Question: I'm having a few issues with a client's website not displaying properly in IE. I'm currently using IE 9 but there are a few bugs that still show up. The link is www.zenhomecleaning.com/ny/staff.html and I'm using IE 9 on Windows Vista.
The first issue I'm having is with div's not staying in the proper place. The page looks okay on Google Chrome but when testing it on IE 9, two div's display improperly.

The container div is "rightpanel" and here's the HTML and CSS:
'''
<div id="rightPanel">
<div id="socialmedia">
<div><a href="http://facebook.com/zenhomeinc" target="_blank"><span id="facebook"></span></a></div>
<div><a href="http://twitter.com/zenhomeinc" target="_blank"><span id="twitter"></span></a></div>
<div><a href="http://www.youtube.com/user/zenhometherapy/videos" target="_blank"><span id="youtube"></span></a></div>
<div><a href="http://www.linkedin.com/company/<PHONE>" target="_blank"><span id="linkedin"></span></a></div>
</div><!-- end of #socialmedia -->
<br />
<div id="customerlobby"><a href="http://www.customerlobby.com/reviews/5095/zen-home-cleaning/" onclick=
"window.open('http://www.customerlobby.com/reviews/5095/zen-home-cleaning/', 'ReviewPage',
'statusbar=no,menubar=no,toolbar=no,scrollbars=yes,resizable=yes,width=540, height=575,left=570,top=200,screenX=570,screenY=200');
return false;" target="_blank"><img src="https://www.customerlobby.com/ctrack-5095" border="0" style="display: none;" alt=
"Statistics" /><img alt="Zen Home Cleaning Customer Reviews" src="https://www.customerlobby.com/logo-serve?id=791" border="0" /></a
><!--End Customer Lobby--></div>
<div id="phone">
<h3>Contact Us Today</h3><h1><PHONE></h1></div>
</div><!-- end of #rightPanel -->
'''
and the CSS:
'''
#header #rightPanel {
width: 500px;
height: 185px;
margin: 5px 7px 0 0;
float: right;
}
#socialmedia {
width: 153px;
height: 26px;
float: right;
margin: 10px -28px 0 0;
padding-right: 0;
}
#socialmedia #facebook {
background: url(../img/icon_facebook.jpg);
width: 26px;
height: 26px;
margin: 0 3px 0;
float: left;
}
#socialmedia #twitter {
background: url(../img/icon_twitter.jpg);
width: 26px;
height: 26px;
margin: 0 3px 0;
float: left;
}
#socialmedia #youtube {
background: url(../img/icon_youtube.jpg);
width: 26px;
height: 26px;
margin: 0 3px 0 3px;
float: left;
}
#socialmedia #linkedin {
background: url(../img/icon_linkedin.jpg);
width: 26px;
height: 26px;
float: left;
margin: 0 0 0 3px;
}
#rightPanel #customerlobby {
width: 100%;
height: 70px;
margin: 12px 0 0 0;
float: right;
text-align: right;
}
#header #phone {
width: 220px;
float: right;
text-align: right;
}
#header #phone h1 {
font-family: AvenirHeavy, Arial, Helvetica, sans-serif;
font-size: 22px;
font-weight: 600;
letter-spacing: .1em;
}
#header #phone h3 {
font-size: 14px;
font-weight: 400;
letter-spacing: .1em;
margin-bottom: -15px;
}
'''
This div should be lined up with the right side of the menu.
And for the content div, here's the HTML and CSS..
'''
<div id="main">
<div id="content"><!-- InstanceBeginEditable name="content" -->
<h1>Meet the Staff</h1>
<div id="staff">
<div class="title">Management</div>
<div class="row-2">
<div class="staffPhoto"><h4>Operations Manager</h4><a class="various fancybox.iframe" rel="staff" href=
"staff/marina.html" ><img src="staff/img/marina-thumb.jpg" alt="Green Cleaning Services, Marina Gospodinova" /><p>Marina Gospodinova</p></a></div>
<div class="staffPhoto"><h4>Field Manager</h4><a class="various fancybox.iframe" rel="staff" href=
"staff/mariyana.html" ><img src="staff/img/mariyana-thumb.jpg" alt="Green Cleaning Services, Mariyana Nedelcheva" /><p>Mariyana Nedelcheva</p></a></div>
</div>
<div class="title">Client Services</div>
<div class="row-2">
<div class="staffPhoto"><a class="various fancybox.iframe" rel="staff" href="staff/lucille.html" ><img src=
"staff/img/lucille-thumb.jpg" alt="Green Cleaning Services, Lucille Manariotis" /><p>Lucille Manariotis</p></a></div>
<div class="staffPhoto"><a class="various fancybox.iframe" rel="staff" href=
"staff/akia.html" ><img src="staff/img/akia-thumb.jpg" alt="Green Cleaning Services, Akia Ridley" /><p>Akia Ridley</p></a></div>
</div>
<div style="margin-bottom: -50px; "></div>
<div class="title">Quality Control Services</div>
<div class="row-4">
<div class="staffPhoto"><a class="various fancybox.iframe" rel="staff" href="staff/carlos.html" ><img src="staff/img/carlos-thumb.jpg" alt="Green Cleaning Services, " /><p>Carlos</p></a></div>
<div style="margin-bottom: -50px; "></div>
<div class="title">Cleaning Consultants</div>
<div class="row-6">
<div class="staffPhoto"><a class="various fancybox.iframe" rel="staff" href="staff/alesha.html" ><img src="staff/img/alesha-thumb.jpg" alt="Green Cleaning Services, " /><p>Alesha</p></a></div>
<div class="staffPhoto"><a class="various fancybox.iframe" rel="staff" href="staff/awilda.html" ><img src="staff/img/awilda-thumb.jpg" alt="Green Cleaning Services, " /><p>Awilda</p></a></div>
<div class="staffPhoto"><a class="various fancybox.iframe" rel="staff" href="staff/beverly.html" ><img src="staff/img/beverly-thumb.jpg" alt="Green Cleaning Services, " /><p>Beverly</p></a></div>
<div class="staffPhoto"><a class="various fancybox.iframe" rel="staff" href="staff/carlos.html" ><img src="staff/img/carlos-thumb.jpg" alt="Green Cleaning Services, " /><p>Carlos</p></a></div>
<div class="staffPhoto"><a class="various fancybox.iframe" rel="staff" href="staff/christin.html" ><img src="staff/img/christin-thumb.jpg" alt="Green Cleaning Services, " /><p>Christin</p></a></div>
<div class="staffPhoto"><a class="various fancybox.iframe" rel="staff" href="staff/crystal.html" ><img src="staff/img/crystal-thumb.jpg" alt="Green Cleaning Services, " /><p>Crystal</p></a></div>
<div class="staffPhoto"><a class="various fancybox.iframe" rel="staff" href="staff/daphne.html" ><img src="staff/img/daphne-thumb.jpg" alt="Green Cleaning Services, " /><p>Daphne</p></a></div>
<div class="staffPhoto"><a class="various fancybox.iframe" rel="staff" href="staff/denise.html" ><img src="staff/img/denise-thumb.jpg" alt="Green Cleaning Services, " /><p>Denise</p></a></div>
<div class="staffPhoto"><a class="various fancybox.iframe" rel="staff" href="staff/francis.html" ><img src="staff/img/francis-thumb.jpg" alt="Green Cleaning Services, " /><p>Francis</p></a></div>
<div class="staffPhoto"><a class="various fancybox.iframe" rel="staff" href="staff/glenda.html" ><img src="staff/img/glenda-thumb.jpg" alt="Green Cleaning Services, " /><p>Glenda</p></a></div>
<div class="staffPhoto"><a class="various fancybox.iframe" rel="staff" href="staff/iris.html" ><img src="staff/img/iris-thumb.jpg" alt="Green Cleaning Services, " /><p>Iris</p></a></div>
<div class="staffPhoto"><a class="various fancybox.iframe" rel="staff" href="staff/ivelisse.html" ><img src="staff/img/ivelisse-thumb.jpg" alt="Green Cleaning Services, " /><p>Ivelisse</p></a></div>
<div class="staffPhoto"><a class="various fancybox.iframe" rel="staff" href="staff/jovana.html" ><img src="staff/img/jovana-thumb.jpg" alt="Green Cleaning Services, " /><p>Jovana</p></a></div>
<div class="staffPhoto"><a class="various fancybox.iframe" rel="staff" href="staff/kashmire.html" ><img src="staff/img/kashmire-thumb.jpg" alt="Green Cleaning Services, " /><p>Kashmire</p></a></div>
<div class="staffPhoto"><a class="various fancybox.iframe" rel="staff" href="staff/leyda.html" ><img src="staff/img/leyda-thumb.jpg" alt="Green Cleaning Services, " /><p>Leyda</p></a></div>
<div class="staffPhoto"><a class="various fancybox.iframe" rel="staff" href="staff/lissy.html" ><img src="staff/img/lissy-thumb.jpg" alt="Green Cleaning Services, " /><p>Lissy</p></a></div>
<div class="staffPhoto"><a class="various fancybox.iframe" rel="staff" href="staff/ljumnije.html" ><img src="staff/img/ljumnije-thumb.jpg" alt="Green Cleaning Services, " /><p>Ljumnije</p></a></div>
<div class="staffPhoto"><a class="various fancybox.iframe" rel="staff" href="staff/marina2.html" ><img src="staff/img/marina2-thumb.jpg" alt="Green Cleaning Services, " /><p>Marina</p></a></div>
<div class="staffPhoto"><a class="various fancybox.iframe" rel="staff" href="staff/mary.html" ><img src="staff/img/mary-thumb.jpg" alt="Green Cleaning Services, " /><p>Mary</p></a></div>
<div class="staffPhoto"><a class="various fancybox.iframe" rel="staff" href="staff/mildred.html" ><img src="staff/img/mildred-thumb.jpg" alt="Green Cleaning Services, " /><p>Mildred</p></a></div>
<div class="staffPhoto"><a class="various fancybox.iframe" rel="staff" href="staff/miquel.html" ><img src="staff/img/miquel-thumb.jpg" alt="Green Cleaning Services, " /><p>Miquel</p></a></div>
<div class="staffPhoto"><a class="various fancybox.iframe" rel="staff" href="staff/mirjeta.html" ><img src="staff/img/mirjeta-thumb.jpg" alt="Green Cleaning Services, " /><p>Mirjeta</p></a></div>
<div class="staffPhoto"><a class="various fancybox.iframe" rel="staff" href="staff/nefertiti.html" ><img src="staff/img/nefertiti-thumb.jpg" alt="Green Cleaning Services, " /><p>Nefertiti</p></a></div>
<div class="staffPhoto"><a class="various fancybox.iframe" rel="staff" href="staff/raina.html" ><img src="staff/img/raina-thumb.jpg" alt="Green Cleaning Services, " /><p>Raina</p></a></div>
<div class="staffPhoto"><a class="various fancybox.iframe" rel="staff" href="staff/reina.html" ><img src="staff/img/reina-thumb.jpg" alt="Green Cleaning Services, " /><p>Reina</p></a></div>
<div class="staffPhoto"><a class="various fancybox.iframe" rel="staff" href="staff/teresa.html" ><img src="staff/img/teresa-thumb.jpg" alt="Green Cleaning Services, " /><p>Teresa</p></a></div>
<div class="staffPhoto"><a class="various fancybox.iframe" rel="staff" href="staff/torra.html" ><img src="staff/img/torra-thumb.jpg" alt="Green Cleaning Services, " /><p>Torra</p></a></div>
<div class="staffPhoto"><a class="various fancybox.iframe" rel="staff" href="staff/vanessa.html" ><img src="staff/img/vanessa-thumb.jpg" alt="Green Cleaning Services, " /><p>Vanessa</p></a></div>
<div class="staffPhoto"><a class="various fancybox.iframe" rel="staff" href="staff/victor.html" ><img src="staff/img/victor-thumb.jpg" alt="Green Cleaning Services, " /><p>Victor</p></a></div>
<div class="staffPhoto"><a class="various fancybox.iframe" rel="staff" href="staff/yahaira.html" ><img src="staff/img/yahaira-thumb.jpg" alt="Green Cleaning Services, " /><p>Yahaira</p></a></div>
<div class="staffPhoto"><a class="various fancybox.iframe" rel="staff" href="staff/yahaira2.html" ><img src="staff/img/yahaira2-thumb.jpg" alt="Green Cleaning Services, " /><p>Yahaira</p></a></div>
</div>
<div class="spacerXL"></div><div class="spacerXL"></div><div class="spacerXL"></div><div class="spacerXL"></div>
</div><!-- end of #staff"-->
</script><!-- InstanceEndEditable --></div>
<!-- end of #content -->
</div><!-- end of #main -->
'''
and CSS:
'''
#main {
display: block;
width: 100%;
max-width: 990px;
margin: 0 auto;
padding-top: 50px;
}
#main #content {
width: 95%;
max-width: 990px;
margin: 0 auto;
}
#main #content .small {
font-size: 11px;
}
#main #content p {
font-family: 'Open Sans', Arial, Helvetica, sans-serif;
font-size: 14px;
letter-spacing: .1em;
}
'''
I've tried adjusting the div's and trying different styles to align the content properly but to no avail. Would really appreciate any guidance on these two issues I'm having. Much thanks!
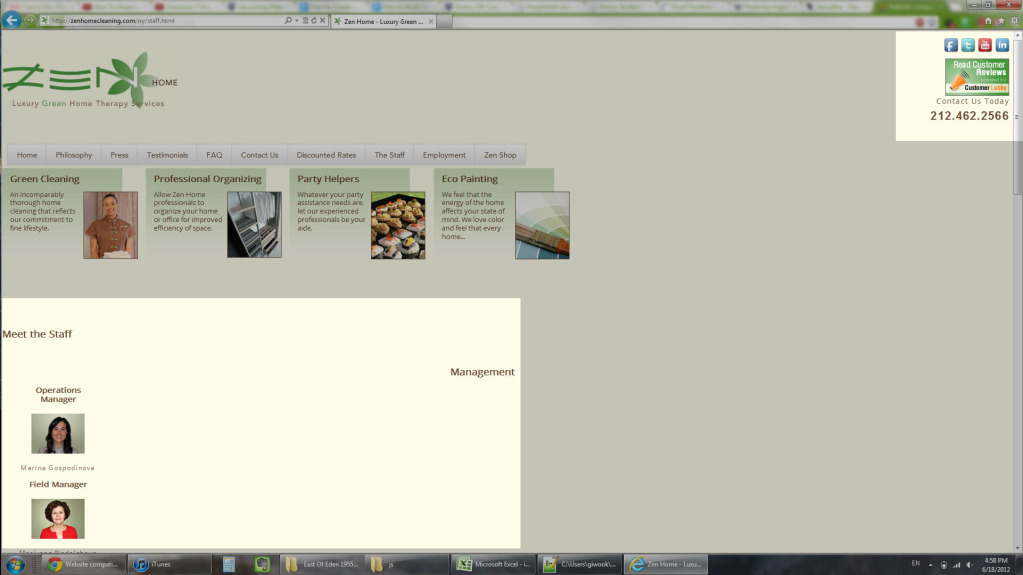
Answer: To start with set a valid DOCTYPE header so that the browser knows what HTML or XHTML to expect.
I would recommend this if you want to support browsers that don't like HTML5
'''
<?xml version="1.0" encoding="utf-8"?>
<!DOCTYPE html PUBLIC "-//W3C//DTD XHTML 1.0 Strict//EN"
"http://www.w3.org/TR/xhtml1/DTD/xhtml1-strict.dtd">
<html xmlns="http://www.w3.org/1999/xhtml" xml:lang="en" lang="en">
...
'''
I can see more issues after this one if you don't try and be strict with your code.
Then run your page through the <URL>
'''
Line 1, Column 85: Comments seen before doctype. Internet Explorer will go into the quirks mode.
'''